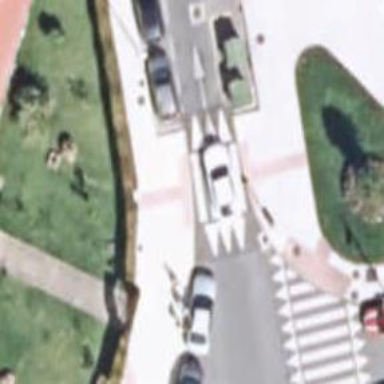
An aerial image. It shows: Marked crossing with zebra markings and traffic calming table.